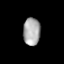
Tissue: lung
Cell type: Epithelial cells
Senescence score: 0.2254
Nuclear area (px): 467
Mean DAPI intensity: 167.452